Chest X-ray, AP view. Patient: 49 years old, sex M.
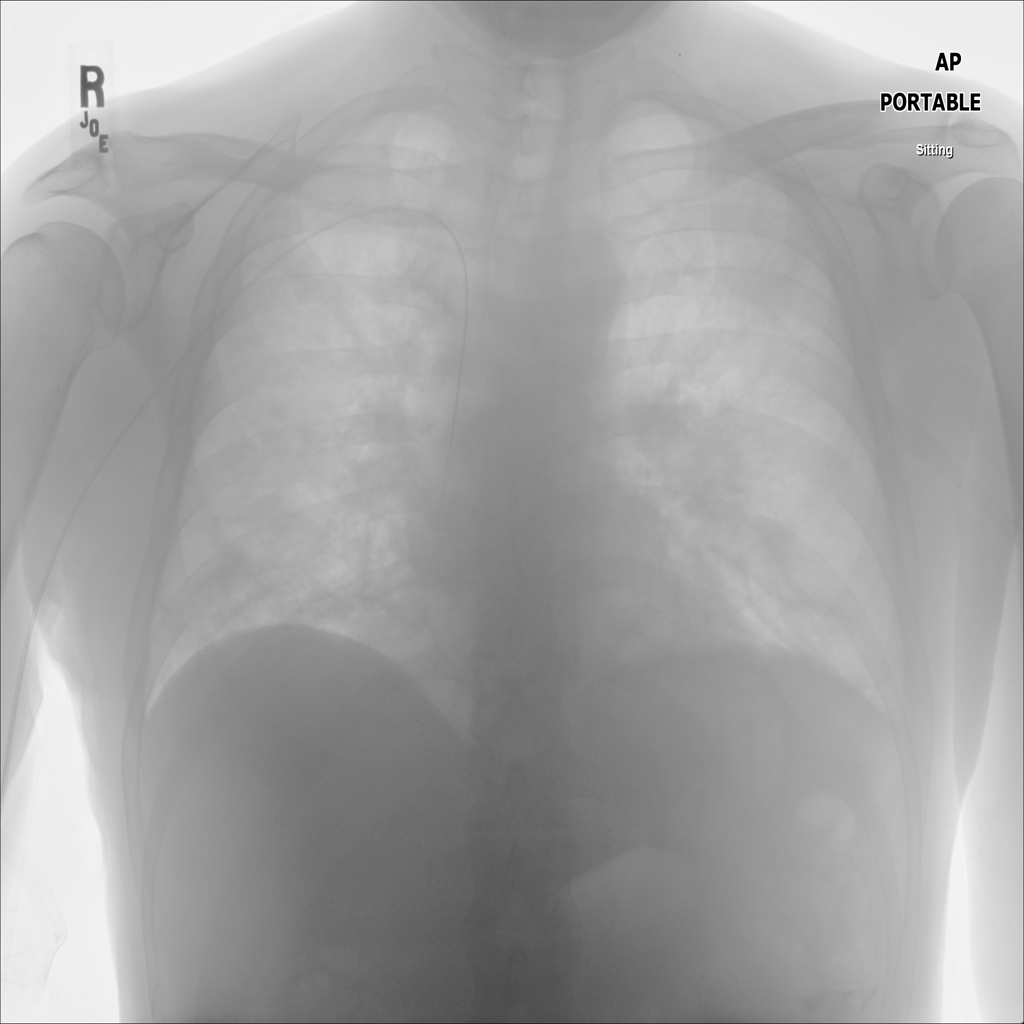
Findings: No Finding